Question: I am trying to go through a word document, and replace existing image path strings with the actual image. When I enter the address hard coded, it works. But if I put the same code in a variable I get an error

Error:
> Run-time error '5152':This is not a valid file name.
Try one or more of the following:
* Check the path to make sure it was typed correctly,
* Select a file from the list of files and folders.
Code:
'''
Sub InsertJPGs()
For Each singleLine In ActiveDocument.Paragraphs
Dim Value As Variant
Dim imageName As String
Options.DefaultFilePath(wdDocumentsPath) = "d:\Downloads\ReportImages"
originalLineText = singleLine.Range.Text
lineText = singleLine.Range.Text
If InStr(lineText, ".jpg") <> 0 Then
singleLine.Range.Select
rangeText = singleLine.Range.Text
imageName = rangeText
imageName = "D:\Downloads\ReportImages" & rangeText
'imageName = "D:\Downloads\ReportImages\PictureImportTest_ATTICSkylight#1#_img2.jpg"
Selection.InlineShapes.AddPicture FileName:= _
imageName, LinkToFile:=True, SaveWithDocument:=True
End If
If InStr(lineText, "[[[IMAGE LIST]]]") <> 0 Then
Exit For
End If
Next singleLine
End Sub
'''
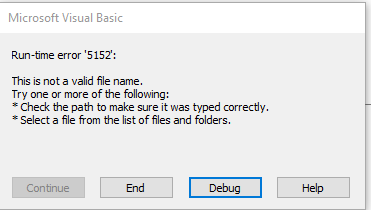
Answer: Try:
'''
Sub Demo()
Application.ScreenUpdating = False
Dim FlNm As String: Const StrPath As String = "d:\Downloads\ReportImages"
With ActiveDocument.Range
With .Find
.ClearFormatting
.Replacement.ClearFormatting
.Text = "<[! ^t^l^13]@.[Jj][Pp][Gg]>"
.Replacement.Text = ""
.Forward = True
.Wrap = wdFindStop
.Format = False
.MatchWildcards = True
.Execute
End With
Do While .Find.Found
FlNm = .Duplicate.Text
.Text = vbNullString
.InlineShapes.AddPicture StrPath & FlNm, False, True, .Duplicate
.Collapse wdCollapseEnd
.Find.Execute
Loop
End With
Application.ScreenUpdating = True
End Sub
'''
If you want to retain the filenames in the document, delete or comment out:
'''
.Text = vbNullString
'''